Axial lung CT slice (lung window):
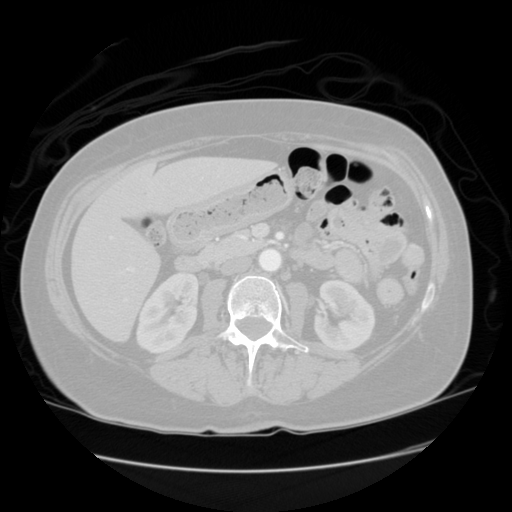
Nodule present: no